Aerial crown-view tile of a tropical tree (Barro Colorado Island, Panama), acquired 20250124:
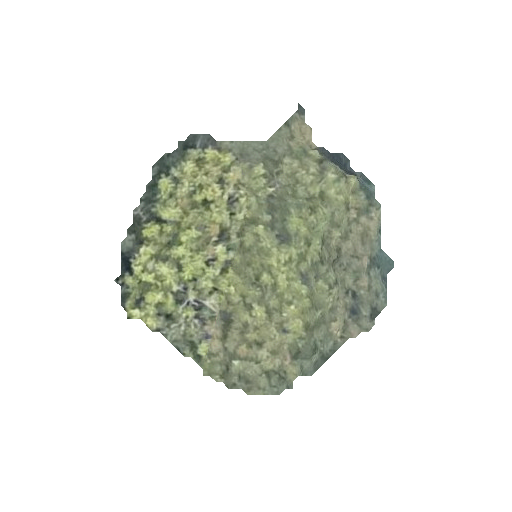
Species: Zanthoxylum ekmanii
GBIF accepted scientific name: Zanthoxylum ekmanii
Crown area: 79.417 m²